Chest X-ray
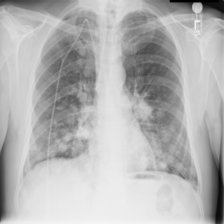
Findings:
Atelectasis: negative
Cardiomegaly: negative
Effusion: negative
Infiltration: negative
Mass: negative
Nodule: positive
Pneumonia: negative
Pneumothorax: negative
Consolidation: negative
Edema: negative
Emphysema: negative
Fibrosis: negative
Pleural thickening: negative
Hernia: negative